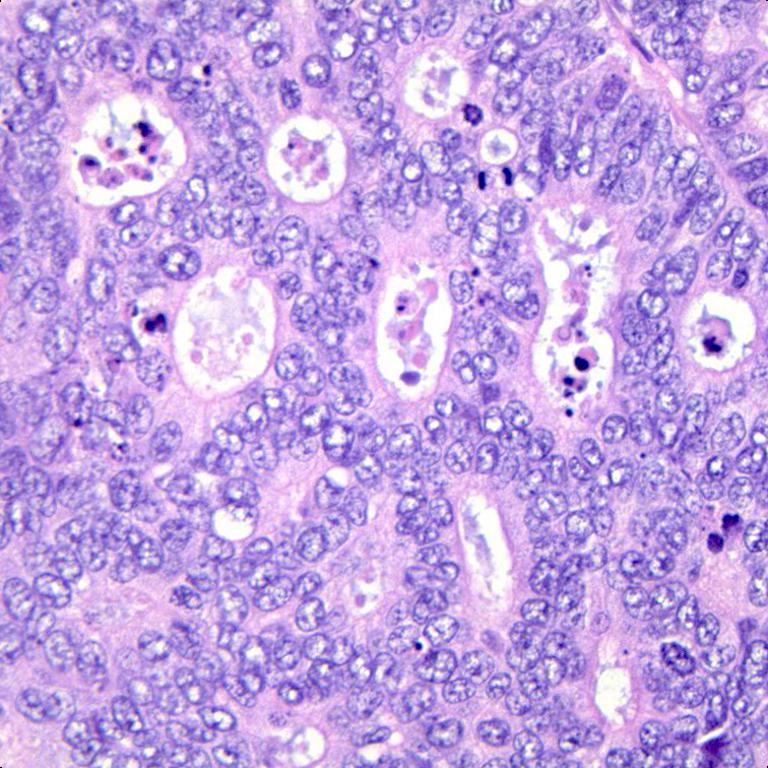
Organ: colon
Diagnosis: adenocarcinomas